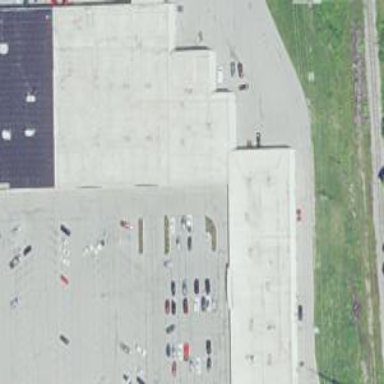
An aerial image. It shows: Commercial building.